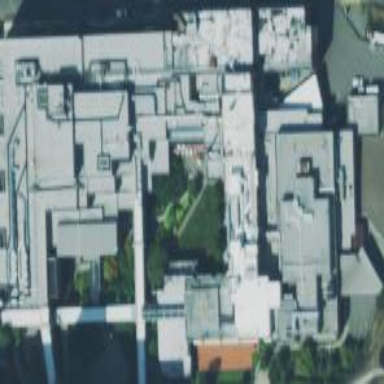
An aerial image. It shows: Hospital building.